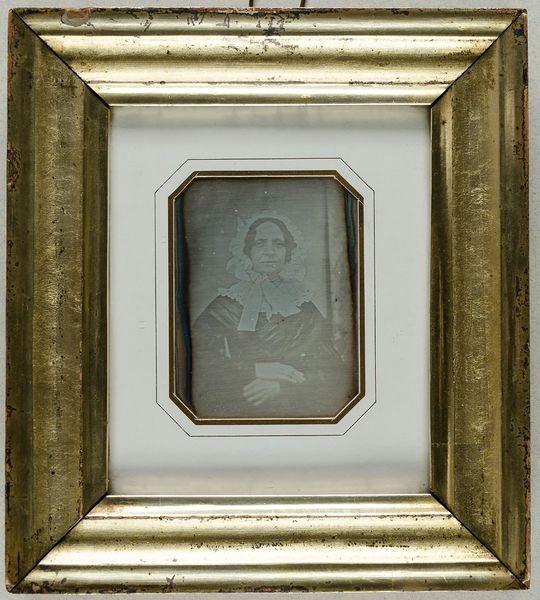
Titel: Anna de Drusina, geb. Fränkel (1783&#x2013;1846)
Künstler: Ludwig Schultz
Standort: Hamburg
Institution: Museum für Kunst und Gewerbe Hamburg
Schlagwörter: frau, haube, portrait, person, kopfbedeckung, foto, fotografie, photographie, photo, gerahmt, lichtbild, daguerreotypie, historische, bildwerke, angewandte und bildende kunst, hessische systematik, porträt, persönlichkeit, porträtfotografie, porträtphotographie, hüftbild